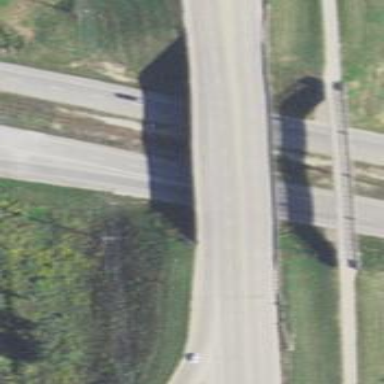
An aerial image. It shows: Primary highway with bridge.